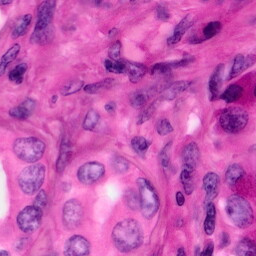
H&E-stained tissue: Pancreatic